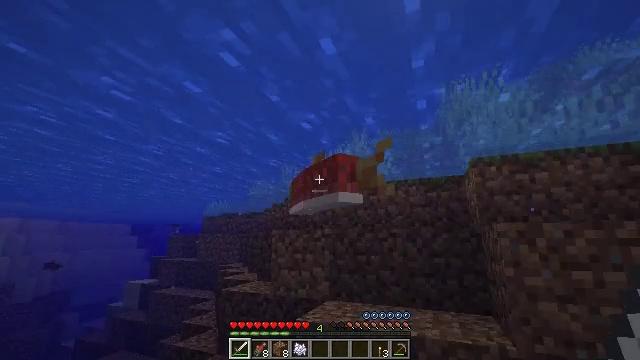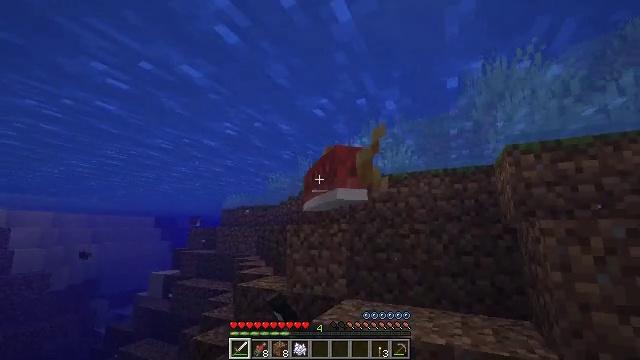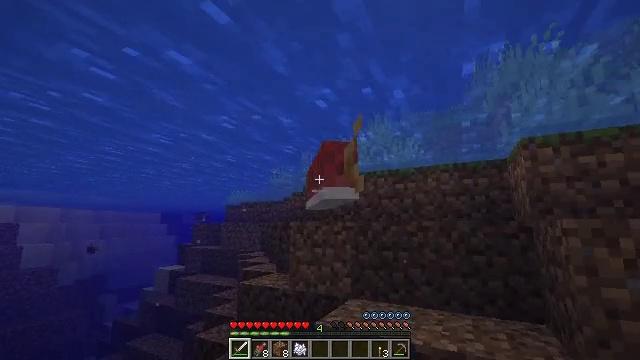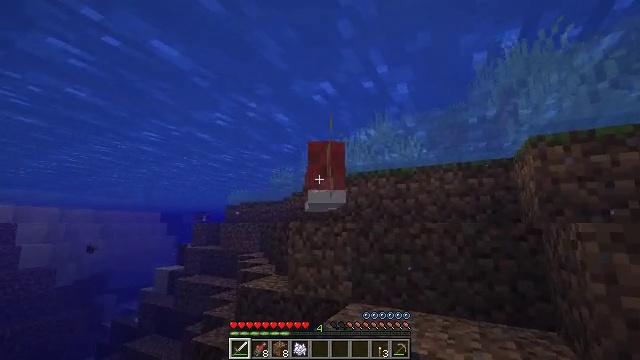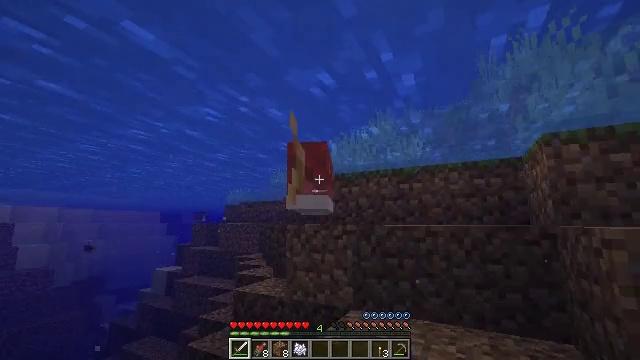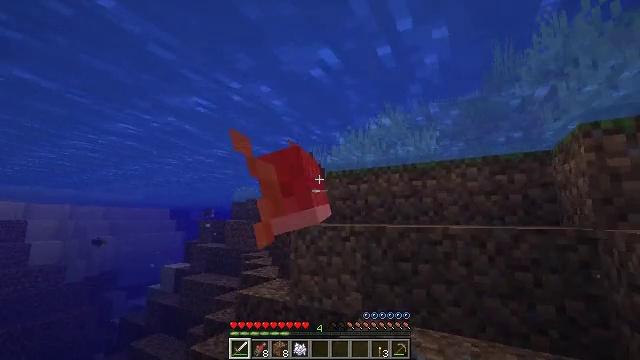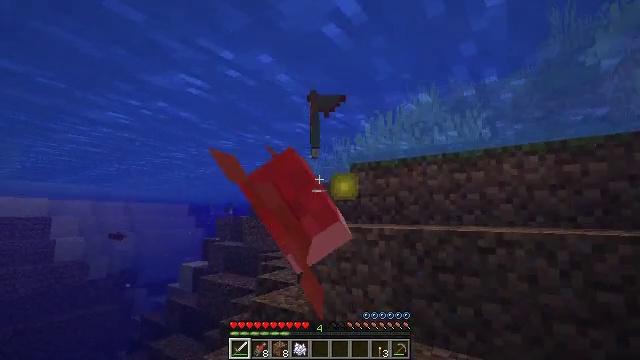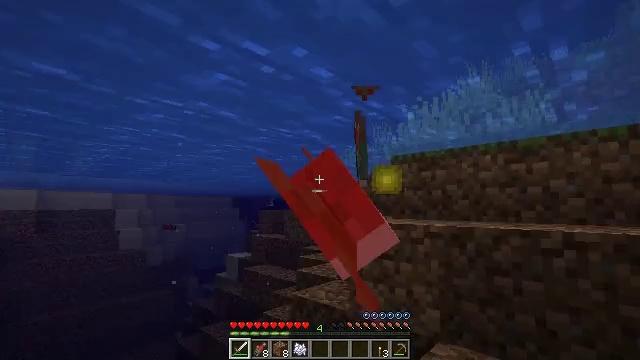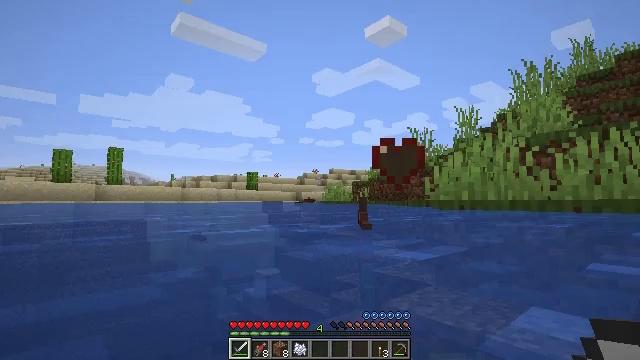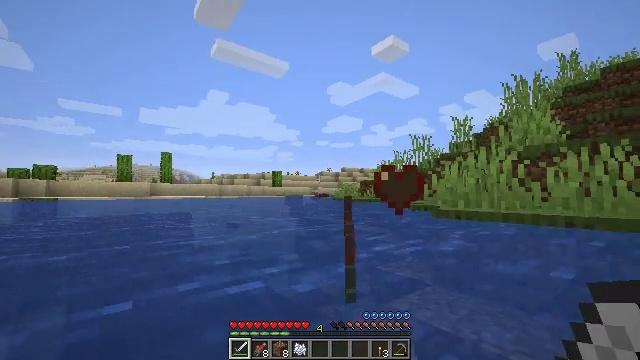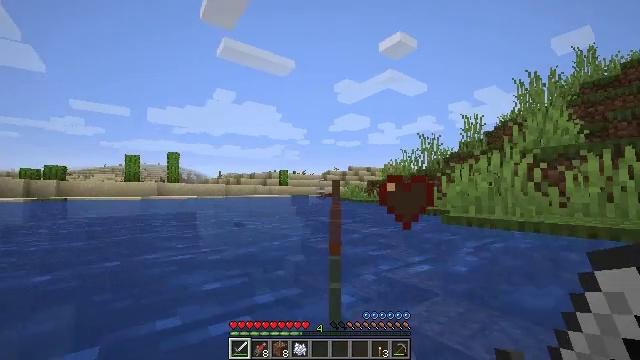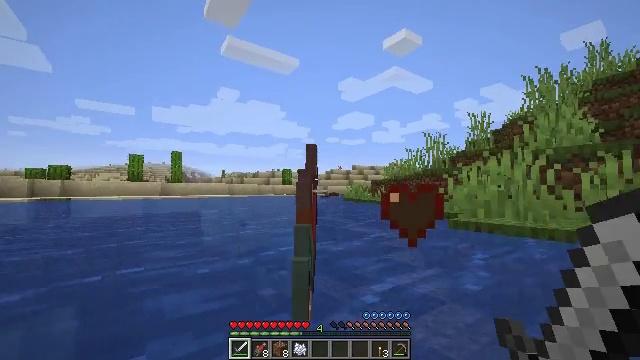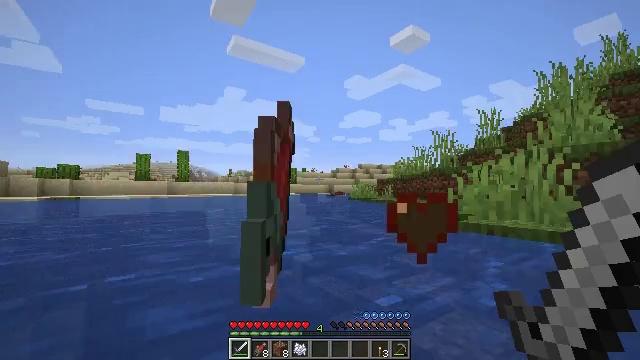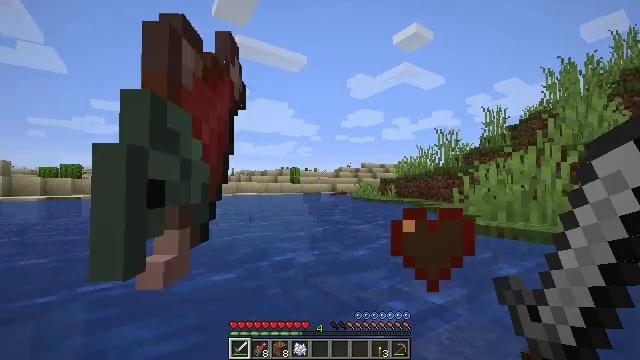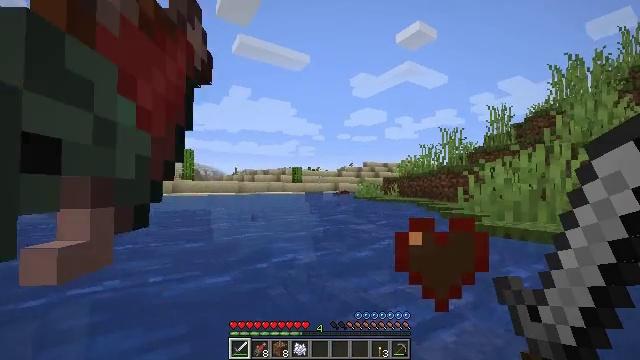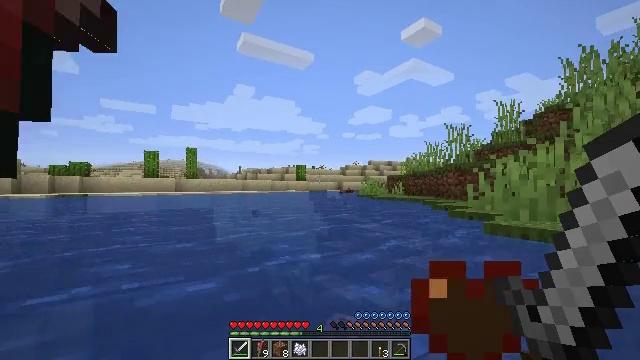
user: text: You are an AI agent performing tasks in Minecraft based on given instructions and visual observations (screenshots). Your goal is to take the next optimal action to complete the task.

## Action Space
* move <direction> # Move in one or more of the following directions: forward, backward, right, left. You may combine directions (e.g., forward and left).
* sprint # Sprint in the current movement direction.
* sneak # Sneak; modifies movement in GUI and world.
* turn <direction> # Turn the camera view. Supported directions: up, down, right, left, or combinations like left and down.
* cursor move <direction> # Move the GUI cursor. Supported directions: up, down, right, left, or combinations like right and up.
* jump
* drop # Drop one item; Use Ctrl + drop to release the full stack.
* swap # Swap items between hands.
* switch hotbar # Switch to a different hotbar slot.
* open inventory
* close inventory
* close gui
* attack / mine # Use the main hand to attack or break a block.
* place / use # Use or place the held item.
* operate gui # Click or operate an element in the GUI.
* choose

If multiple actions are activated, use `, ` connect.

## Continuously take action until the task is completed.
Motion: motion action
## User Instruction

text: Kill the salmon.
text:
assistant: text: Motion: move forward, turn left and down, attack / mine
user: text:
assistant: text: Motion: move forward, turn left and down, attack / mine
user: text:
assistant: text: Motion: move forward, attack / mine
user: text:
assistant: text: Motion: move forward
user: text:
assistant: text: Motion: move forward, turn left
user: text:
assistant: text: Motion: move forward, turn left and down
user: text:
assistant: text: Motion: move forward, turn left and down
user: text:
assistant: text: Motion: move forward, turn left and down
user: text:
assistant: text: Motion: move forward, turn left
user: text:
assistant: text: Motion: move forward, turn left
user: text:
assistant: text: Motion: move forward
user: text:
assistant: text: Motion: move forward, turn left
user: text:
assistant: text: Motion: move forward
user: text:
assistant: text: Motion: move forward
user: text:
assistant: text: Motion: move forward
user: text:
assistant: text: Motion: move forward
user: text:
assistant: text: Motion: move forward
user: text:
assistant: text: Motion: move forward, turn left
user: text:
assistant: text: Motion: move forward, turn left
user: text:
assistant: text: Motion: move forward, turn left and down
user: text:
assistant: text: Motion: move forward, turn left and down
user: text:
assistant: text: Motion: move forward, turn left and down
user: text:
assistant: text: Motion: move forward, turn left and down
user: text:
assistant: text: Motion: move forward, turn down
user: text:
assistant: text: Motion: move forward, turn down
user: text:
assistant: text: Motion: move forward, turn down
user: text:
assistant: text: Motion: move forward, turn down
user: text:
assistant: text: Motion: move forward
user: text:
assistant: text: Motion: move forward
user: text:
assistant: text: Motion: move forward